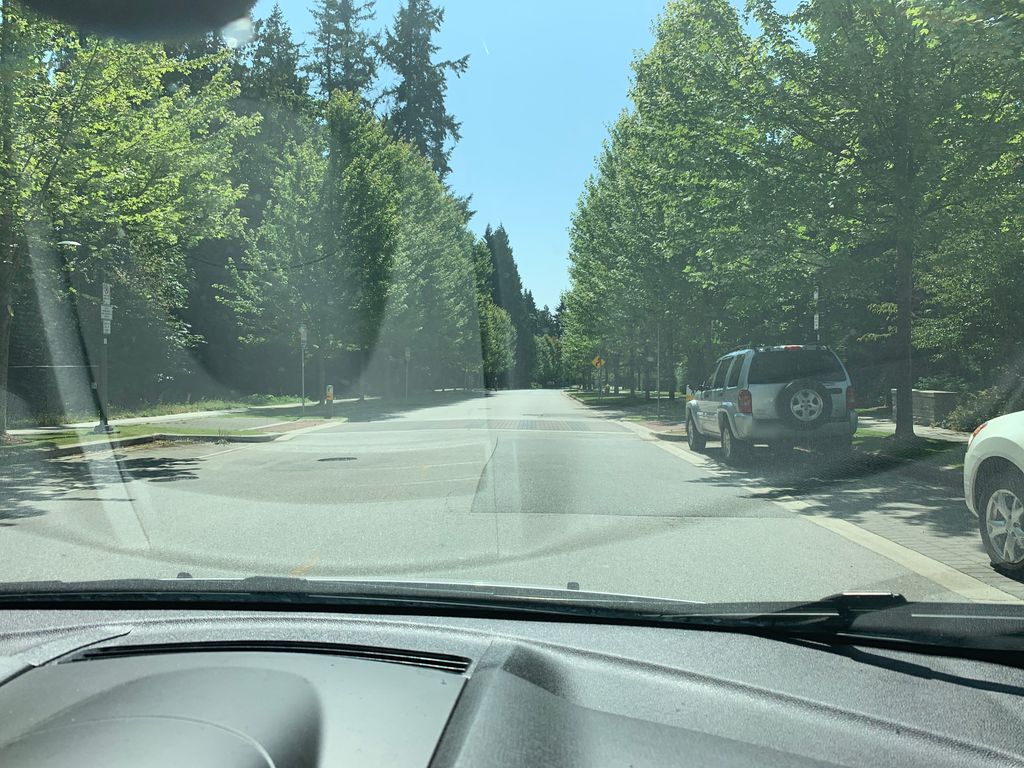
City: vancouver